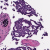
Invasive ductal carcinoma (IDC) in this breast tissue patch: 1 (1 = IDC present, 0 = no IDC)